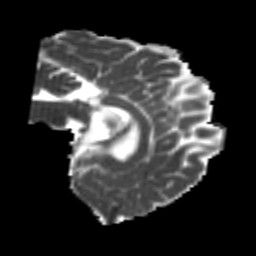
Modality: MD
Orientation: sagittal
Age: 23
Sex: male
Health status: healthy
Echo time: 0.074 s